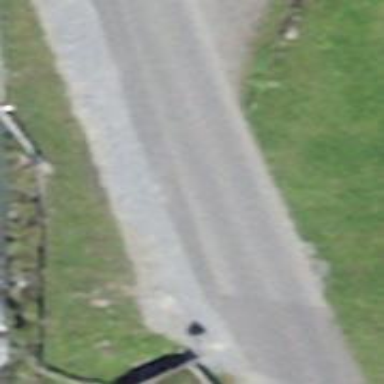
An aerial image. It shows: Tertiary road.